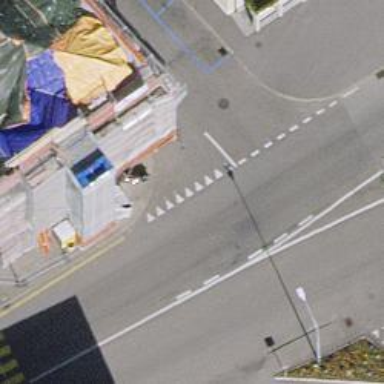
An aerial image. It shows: Road with "give way" sign.